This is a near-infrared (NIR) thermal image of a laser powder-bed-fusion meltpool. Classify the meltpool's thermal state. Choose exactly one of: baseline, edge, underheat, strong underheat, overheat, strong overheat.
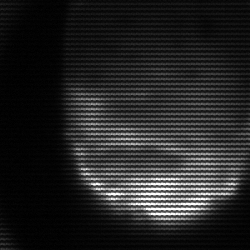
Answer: edge